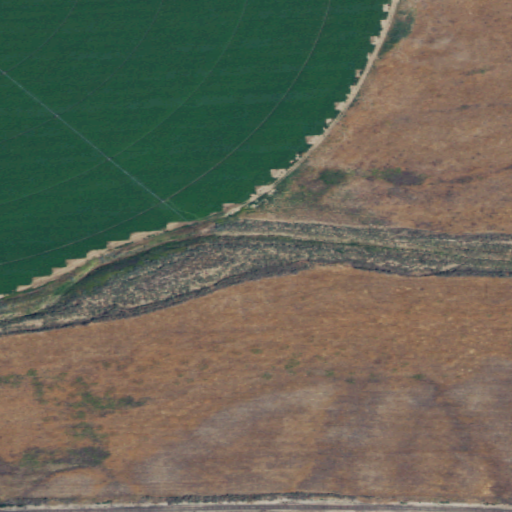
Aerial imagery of valley in Washington named Farrier Coulee containing shrub and cultivated crops